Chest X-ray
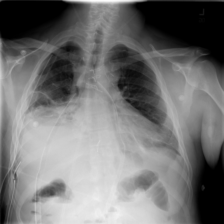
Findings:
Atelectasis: positive
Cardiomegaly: negative
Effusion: positive
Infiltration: positive
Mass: negative
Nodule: negative
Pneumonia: negative
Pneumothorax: negative
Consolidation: negative
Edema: negative
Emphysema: negative
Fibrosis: negative
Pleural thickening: negative
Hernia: negative